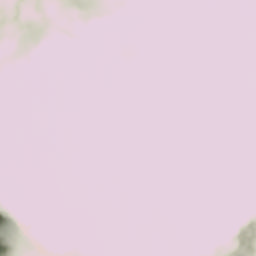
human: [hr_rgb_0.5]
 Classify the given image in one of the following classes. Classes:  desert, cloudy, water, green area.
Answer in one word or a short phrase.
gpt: cloudy